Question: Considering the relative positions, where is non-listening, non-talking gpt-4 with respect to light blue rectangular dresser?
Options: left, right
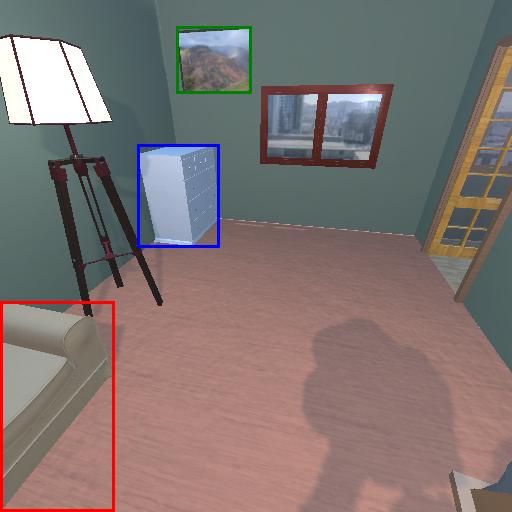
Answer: left